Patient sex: F
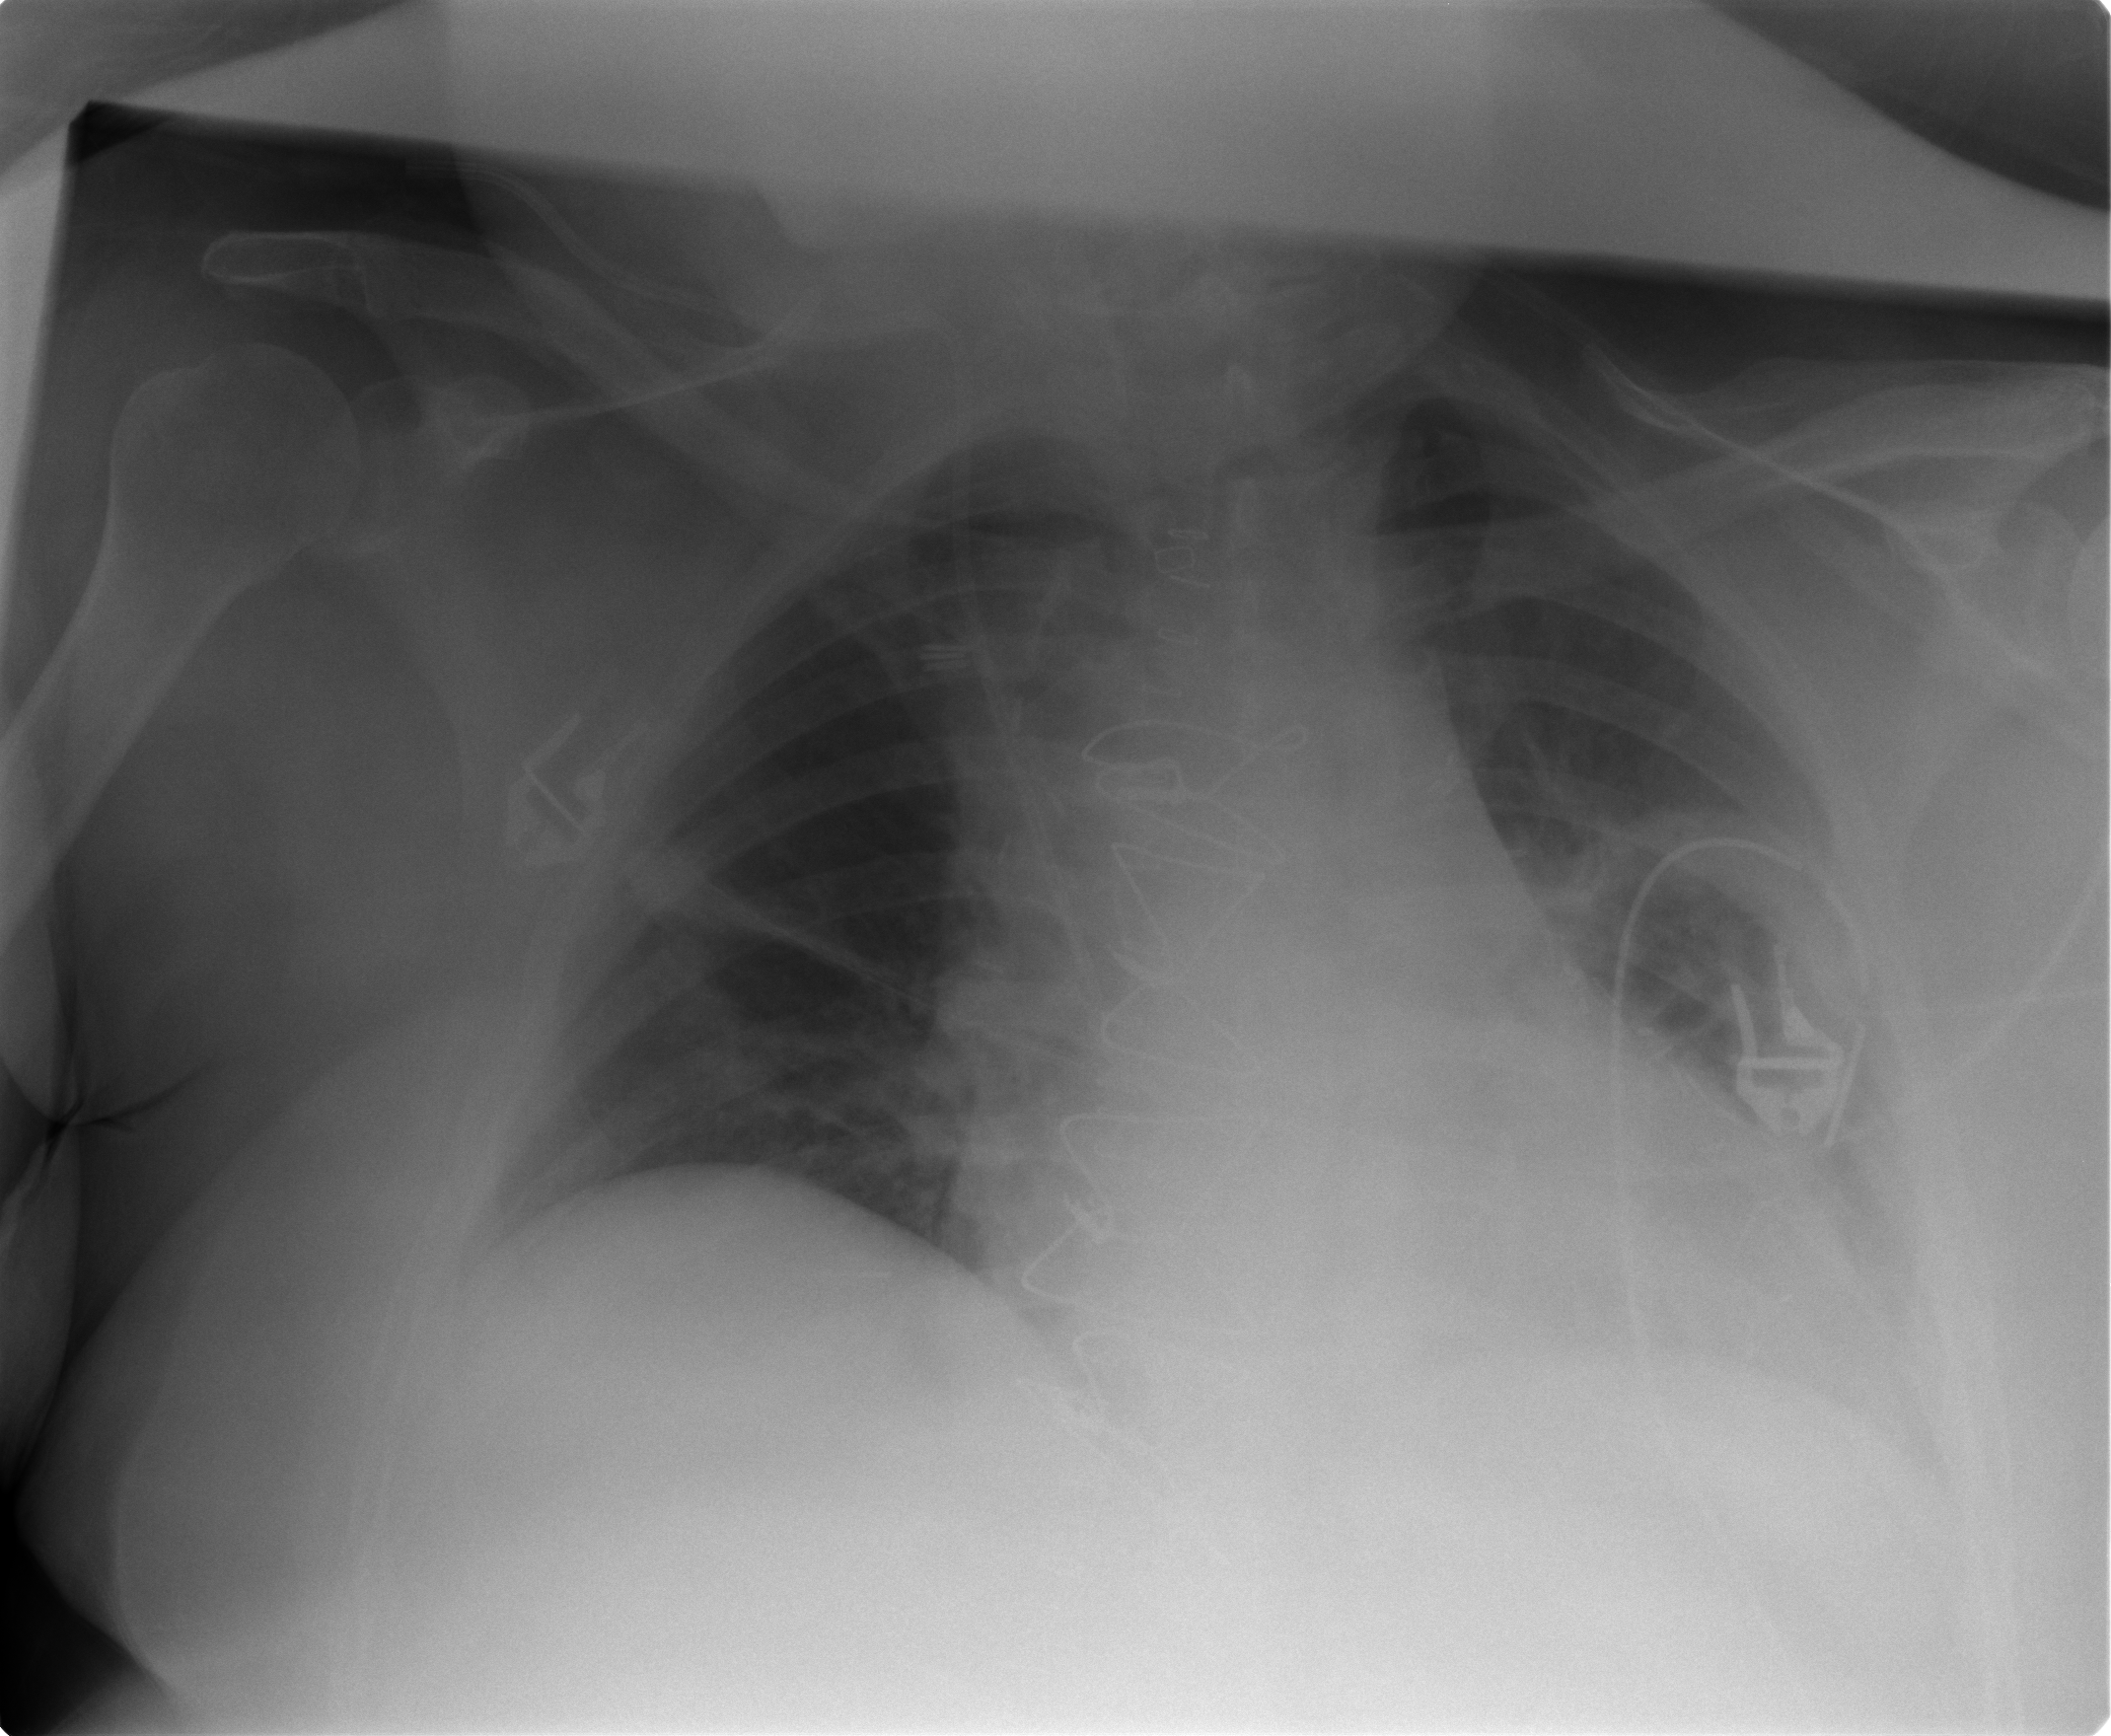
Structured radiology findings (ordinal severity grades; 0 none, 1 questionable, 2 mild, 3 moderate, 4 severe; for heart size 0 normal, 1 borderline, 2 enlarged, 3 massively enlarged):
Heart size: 2
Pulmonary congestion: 2
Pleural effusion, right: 0
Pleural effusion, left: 2
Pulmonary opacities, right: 0
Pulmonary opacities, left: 0
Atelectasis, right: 2
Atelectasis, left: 2